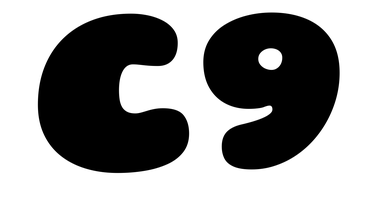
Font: Gluten_Black